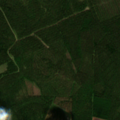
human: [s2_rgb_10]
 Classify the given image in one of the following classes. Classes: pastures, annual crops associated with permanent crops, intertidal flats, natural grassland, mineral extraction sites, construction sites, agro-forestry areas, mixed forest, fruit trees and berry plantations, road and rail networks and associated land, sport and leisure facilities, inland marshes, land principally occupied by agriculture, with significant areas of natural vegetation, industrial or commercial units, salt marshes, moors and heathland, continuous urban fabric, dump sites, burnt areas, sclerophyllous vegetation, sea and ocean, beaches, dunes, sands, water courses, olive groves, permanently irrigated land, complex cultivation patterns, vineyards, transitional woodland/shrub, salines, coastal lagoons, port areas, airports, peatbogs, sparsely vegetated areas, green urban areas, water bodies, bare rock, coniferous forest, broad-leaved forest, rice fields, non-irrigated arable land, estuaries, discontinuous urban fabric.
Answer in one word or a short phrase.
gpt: non-irrigated arable land, coniferous forest